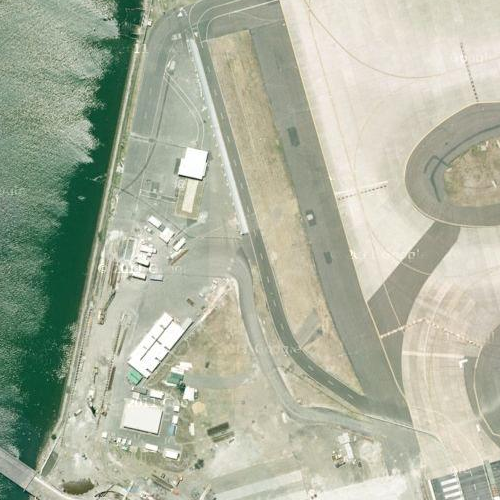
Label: sydney